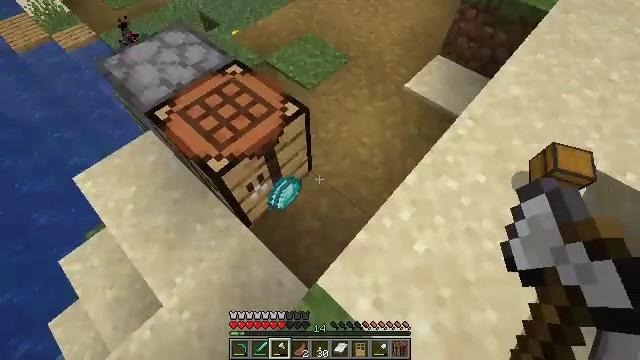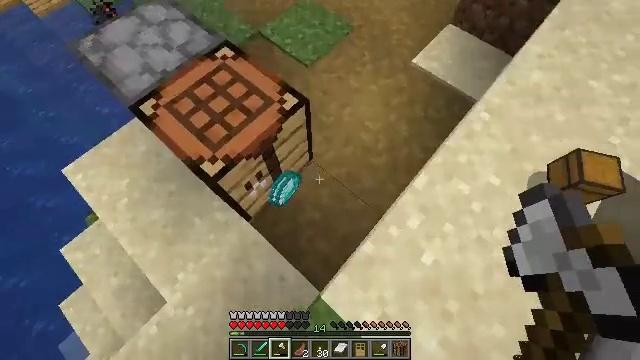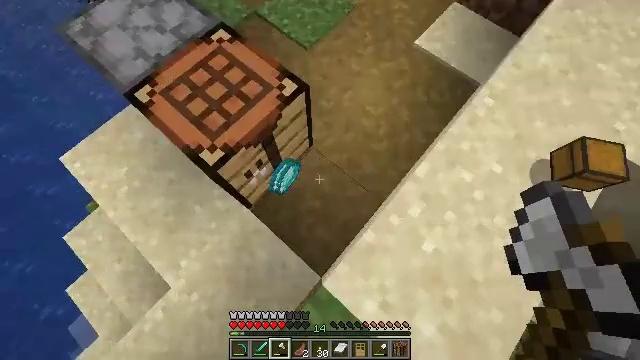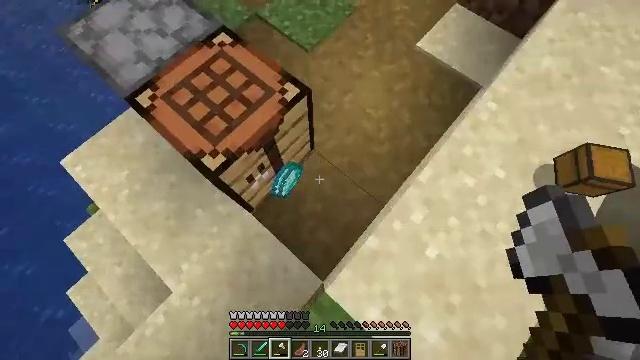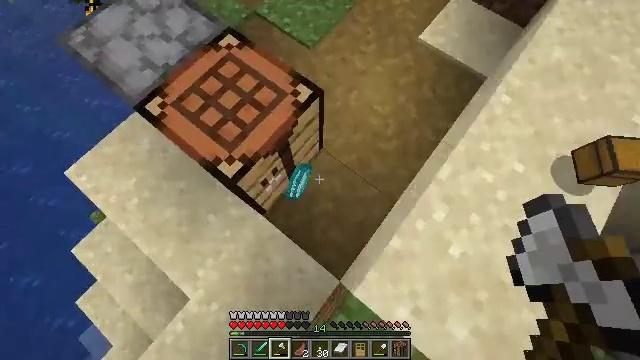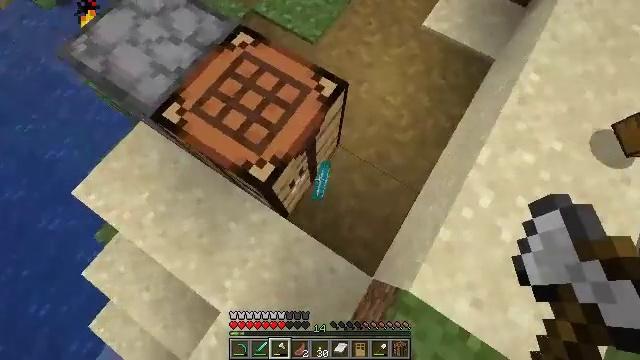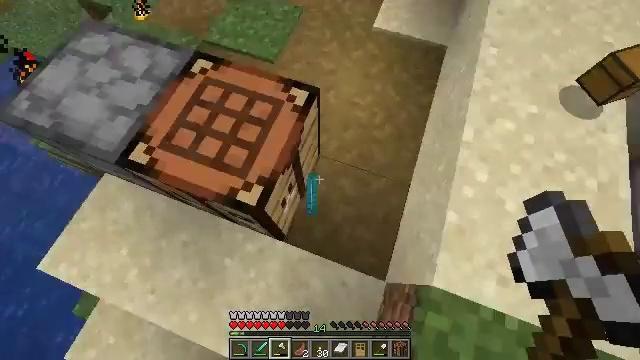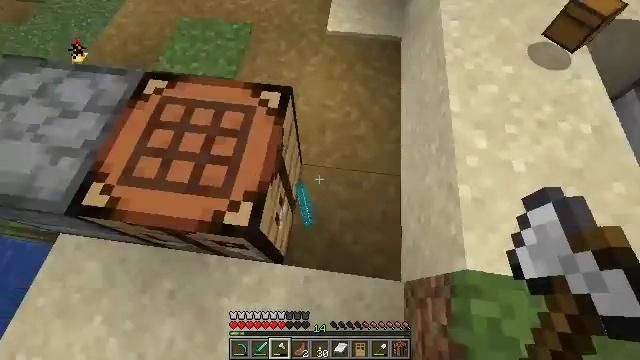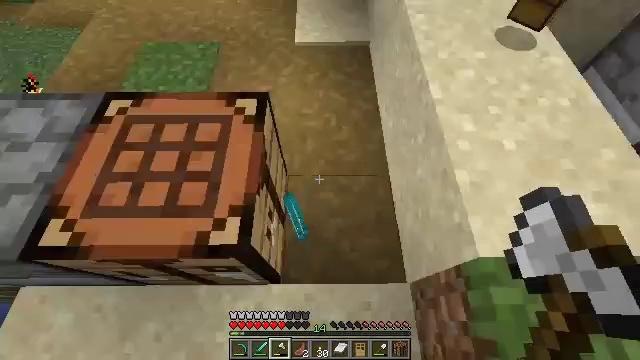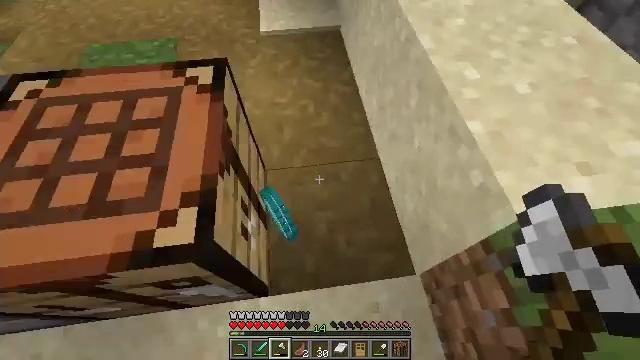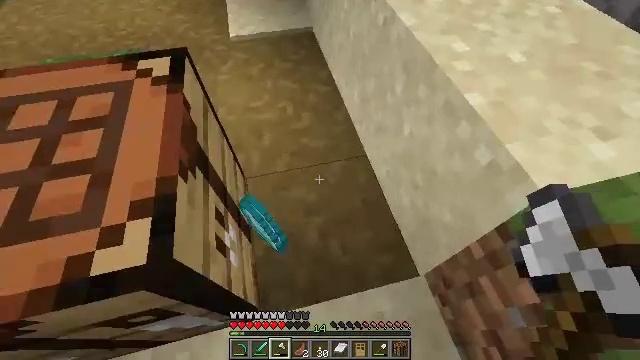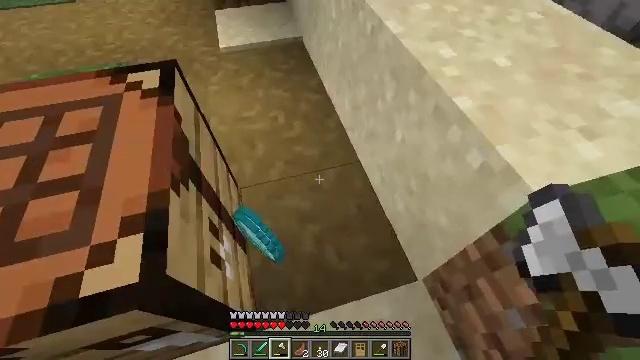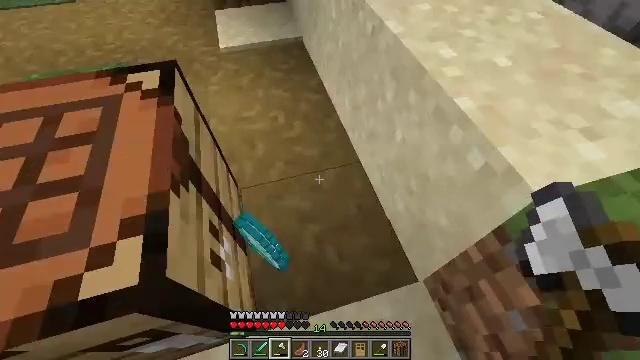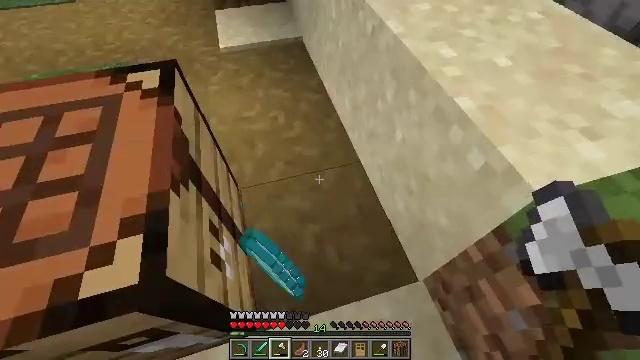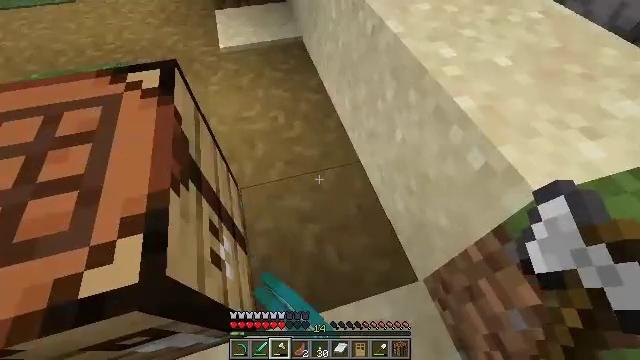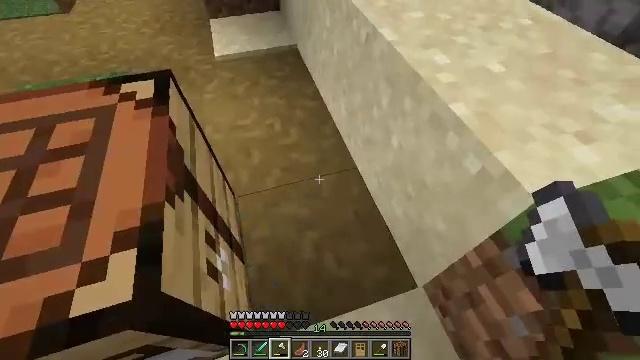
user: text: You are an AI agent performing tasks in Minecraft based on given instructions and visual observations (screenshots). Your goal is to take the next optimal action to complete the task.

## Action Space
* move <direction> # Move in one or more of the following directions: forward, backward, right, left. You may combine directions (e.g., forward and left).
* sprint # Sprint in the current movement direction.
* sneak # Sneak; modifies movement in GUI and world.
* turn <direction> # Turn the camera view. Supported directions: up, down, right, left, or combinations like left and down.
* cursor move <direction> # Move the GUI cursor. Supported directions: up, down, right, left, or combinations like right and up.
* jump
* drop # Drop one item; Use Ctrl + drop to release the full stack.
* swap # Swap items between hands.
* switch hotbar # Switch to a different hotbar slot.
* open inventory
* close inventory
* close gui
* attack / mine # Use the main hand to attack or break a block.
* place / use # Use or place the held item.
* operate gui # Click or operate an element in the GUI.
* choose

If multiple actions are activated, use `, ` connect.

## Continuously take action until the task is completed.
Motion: motion action
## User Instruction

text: Break the furnace to move it.
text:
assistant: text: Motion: turn down
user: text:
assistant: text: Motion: turn down
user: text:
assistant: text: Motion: move left
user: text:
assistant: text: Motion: move left, turn right and down
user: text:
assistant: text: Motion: move left, turn right
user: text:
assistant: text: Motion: move forward and move left, turn right and up
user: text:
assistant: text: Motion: move forward, turn right and up
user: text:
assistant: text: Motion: move forward, turn right and up
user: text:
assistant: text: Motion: move forward, turn right and up
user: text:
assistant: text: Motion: turn right and up
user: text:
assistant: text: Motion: turn right and up
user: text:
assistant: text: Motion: no_op
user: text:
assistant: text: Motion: no_op
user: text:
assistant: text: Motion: no_op
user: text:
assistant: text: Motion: move forward, turn right and up
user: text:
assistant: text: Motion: move forward, turn right and up
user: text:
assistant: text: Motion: move forward, turn right and up
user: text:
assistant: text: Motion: move forward, turn right and up
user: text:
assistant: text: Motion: move forward, turn right and up
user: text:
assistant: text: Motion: move forward, turn right and up, jump
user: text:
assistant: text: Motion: move forward, turn up, jump
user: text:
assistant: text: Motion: move forward, jump
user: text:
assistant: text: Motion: move forward, jump
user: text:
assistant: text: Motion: move forward, turn right and down, jump
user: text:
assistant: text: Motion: move forward and move right, turn right and down
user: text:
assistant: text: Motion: move forward and move right, turn down
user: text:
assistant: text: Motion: move forward and move right, turn down
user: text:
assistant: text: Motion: move right, turn down
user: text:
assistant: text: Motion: move right, turn left and down
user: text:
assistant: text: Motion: turn left and down